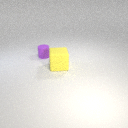
large yellow rubber cube to the right of small purple rubber cylinder